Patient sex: M
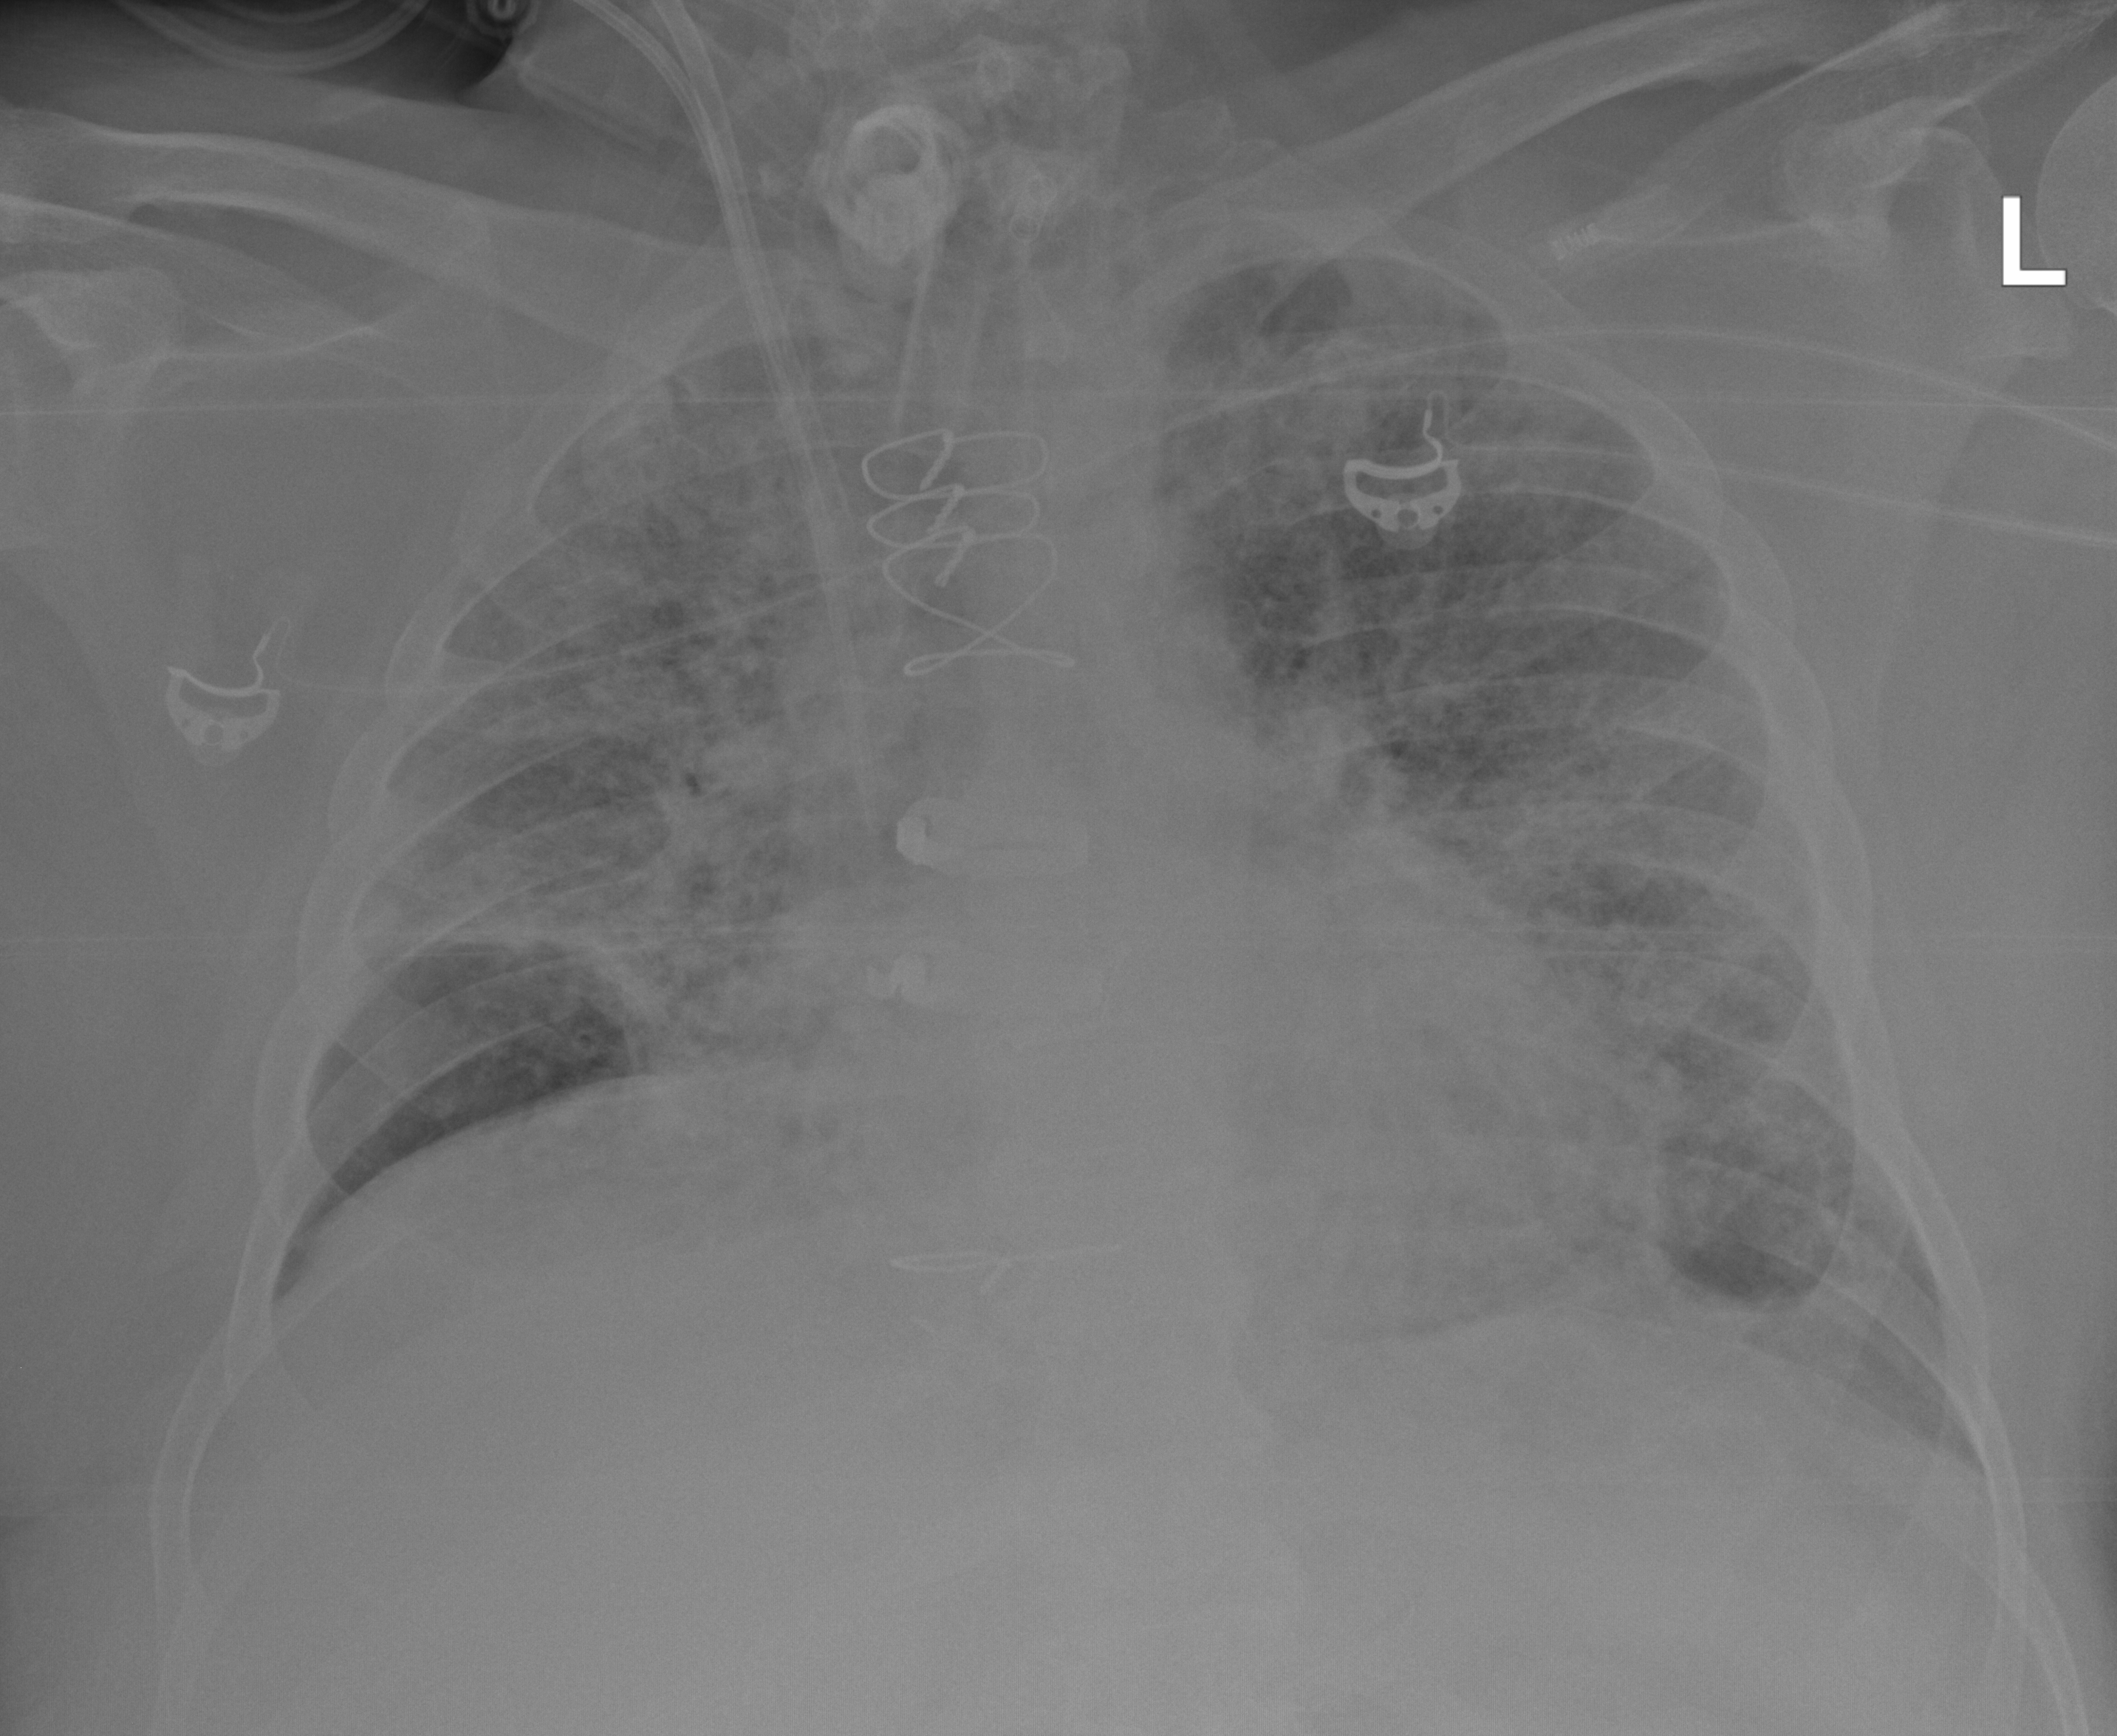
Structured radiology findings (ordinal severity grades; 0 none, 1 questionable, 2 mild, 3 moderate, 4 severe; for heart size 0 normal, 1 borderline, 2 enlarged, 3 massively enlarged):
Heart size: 2
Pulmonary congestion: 2
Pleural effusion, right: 0
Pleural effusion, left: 1
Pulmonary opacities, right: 3
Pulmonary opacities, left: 3
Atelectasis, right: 2
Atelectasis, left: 2